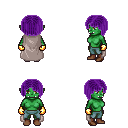
a pixel art fantasy rpg character, female body template, orc, green skin, gray cape, teal pants, purple pageboy hairstyle, gold gloves, brown shoes, four views (front, back, left, right), 2x2 character sprite sheet, small pixel art, hard edges, no anti-aliasing